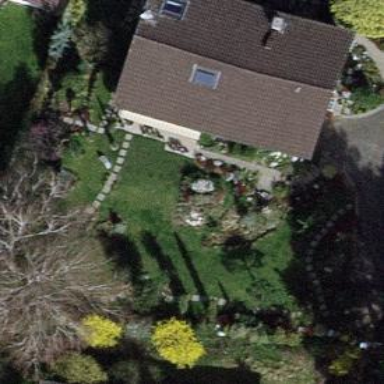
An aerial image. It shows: Garden enclosed by fence.